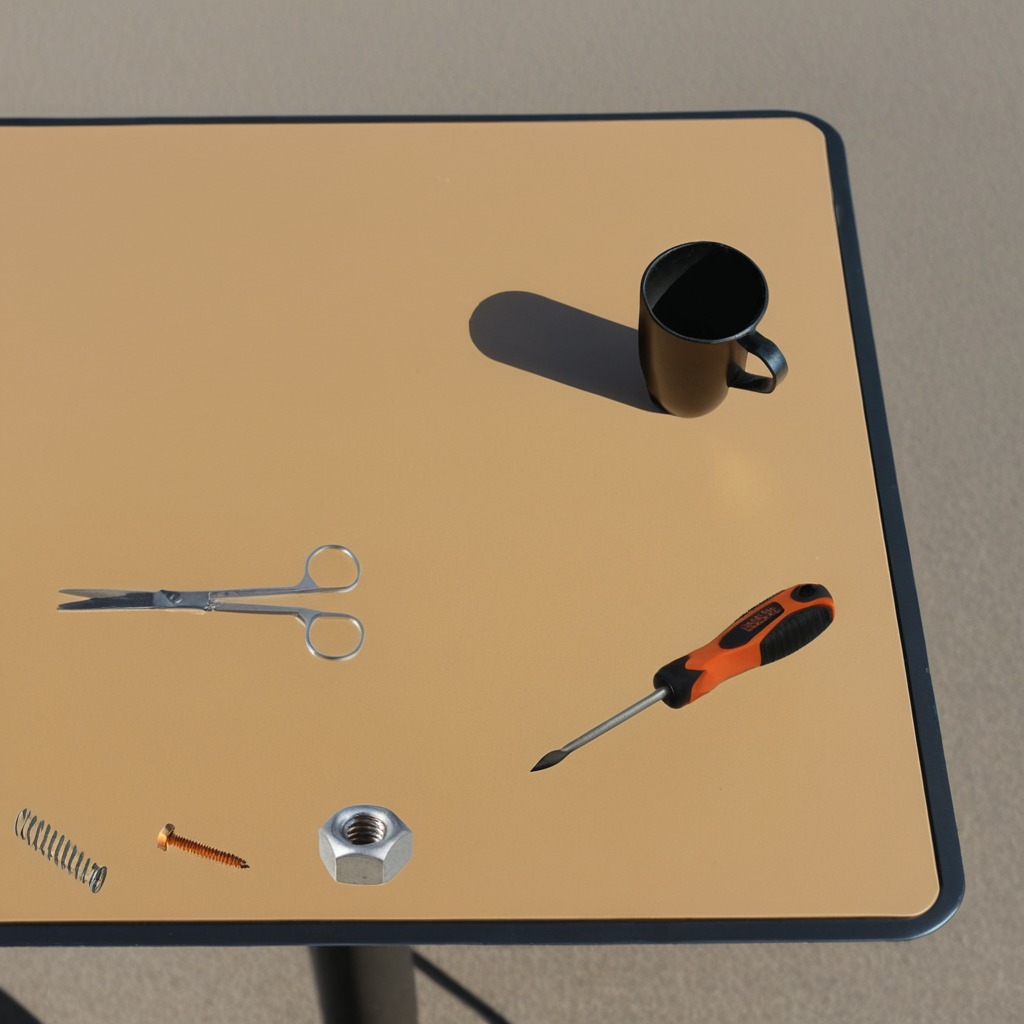
A metal machine screw, a coiled metal spring, a screwdriver, a metal nut, and a pair of scissors are lying on a clean utility table in a temporary outdoor tool station afternoon light present textured surface.